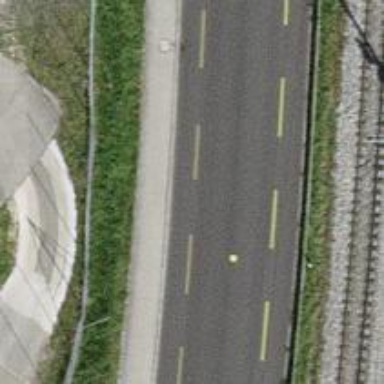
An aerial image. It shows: Primary highway with dedicated lane for cyclists.